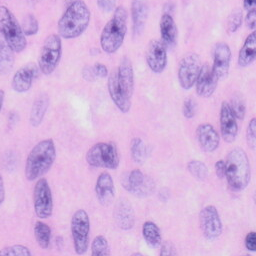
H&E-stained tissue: Skin